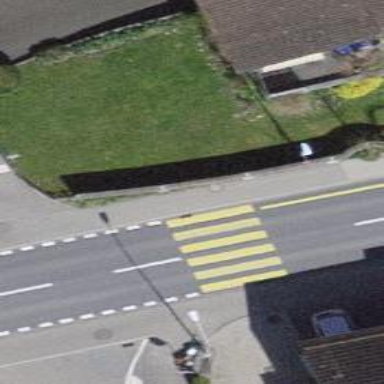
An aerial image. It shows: Footway with zebra crossing.